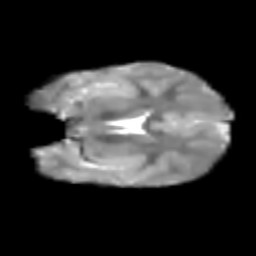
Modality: T2w
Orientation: coronal
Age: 8
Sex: female
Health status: healthy